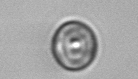
Label: Thalassiosira